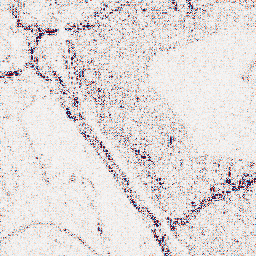
Category: wavelet
Decomposition family: wavelet_dwt
Decomposition parameters: wavelet: db4
level: 1
Upsampling method: quadratic
Upsampling parameters: scale: 2
Upsampling scale: 2